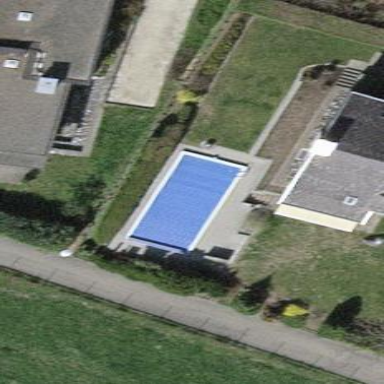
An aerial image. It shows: Swimming pool located in leisure land.